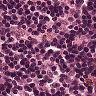
Metastatic tissue present: no